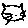
Label: cat